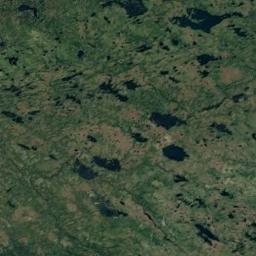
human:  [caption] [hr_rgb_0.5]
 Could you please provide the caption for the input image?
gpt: This wetland is light green overall with some green plants in the middle .

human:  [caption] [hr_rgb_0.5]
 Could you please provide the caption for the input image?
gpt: The wetland consists of dry and green plants and water .

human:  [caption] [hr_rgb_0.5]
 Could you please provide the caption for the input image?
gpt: There are many different shapes and sizes of water around the wetlands .

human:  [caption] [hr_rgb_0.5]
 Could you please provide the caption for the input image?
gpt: The surface of the lake in a wetland is covered with a large dense dark green and light green mixed plants .

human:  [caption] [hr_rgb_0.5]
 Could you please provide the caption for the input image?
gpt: There are many green plants and some water areas on the wetland .